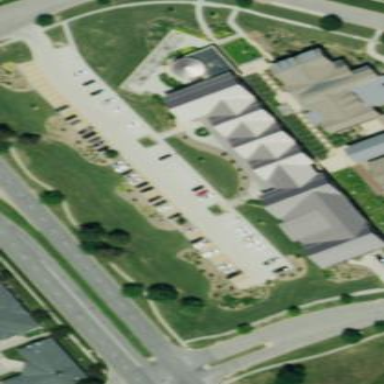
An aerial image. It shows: Office building.